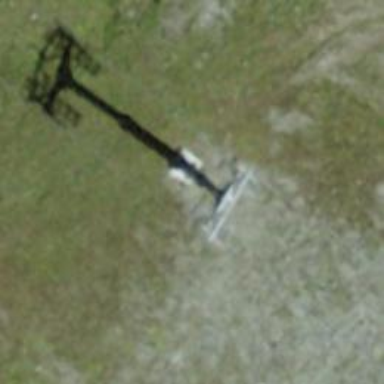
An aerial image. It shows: Pylon used for aerialway.